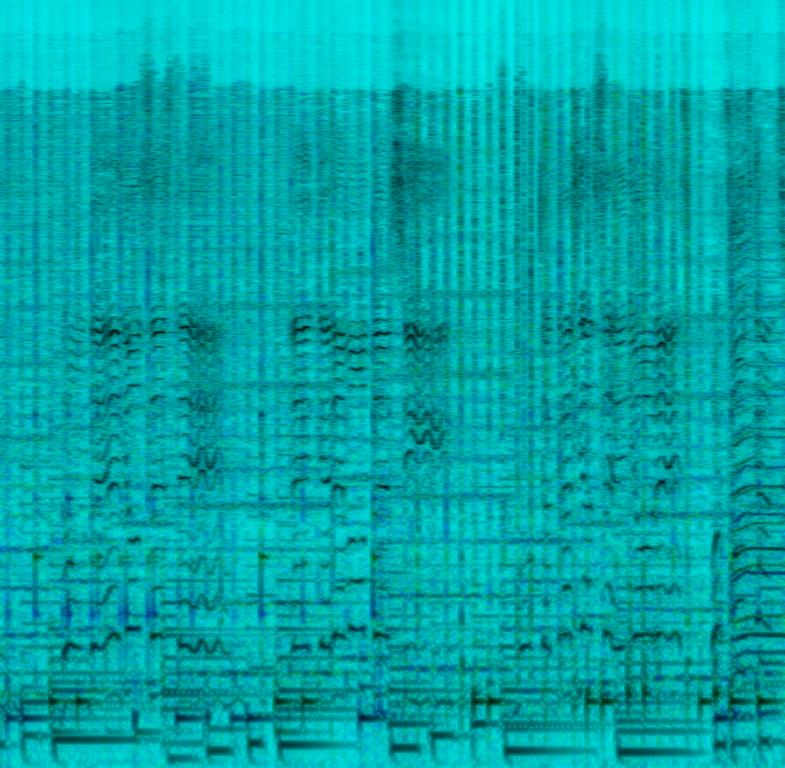
The song is a latin american dance song suitable for salsa dancing. There are brass instruments, traditional percussion instruments like bongo drums, and the male vocal group sings in a cheery way in Spanish.